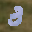
Label: 3